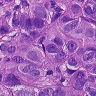
Metastatic tissue present: yes